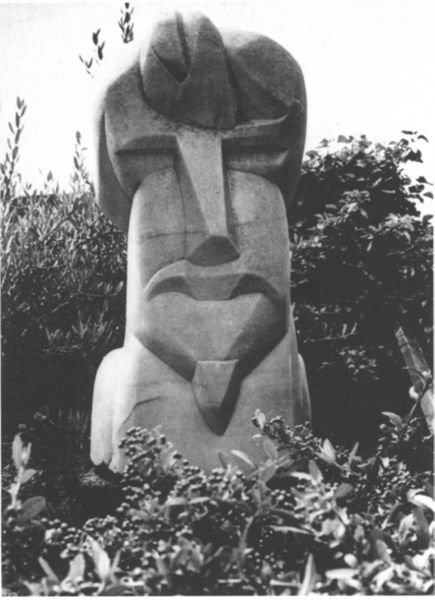
Titel: Hieratischer Kopf Ezra Pounds
Künstler: Henri Gaudier-Brzeska
Schlagwörter: himmel, kopf, mann, kubismus, haar, mund, bart, gesicht, stein, natur, büsche, gebüsch, früchte, skulptur, abstrakt, modern, granit, plastik, abstrahiert, foto, primitiv, bildhauer, haaar